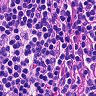
Metastatic tissue present: no